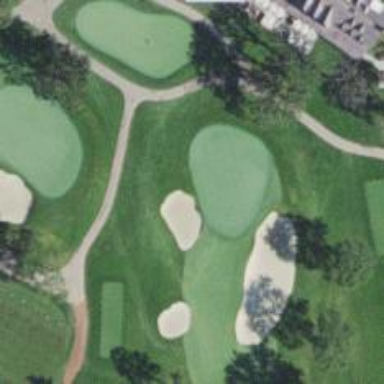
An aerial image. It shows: View of golf hole.